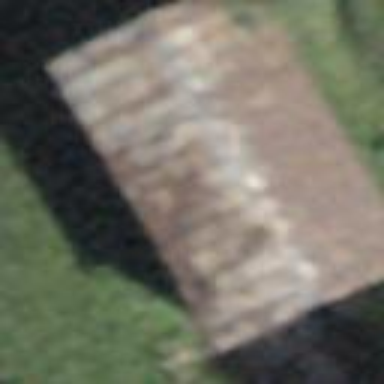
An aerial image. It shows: Shed building.